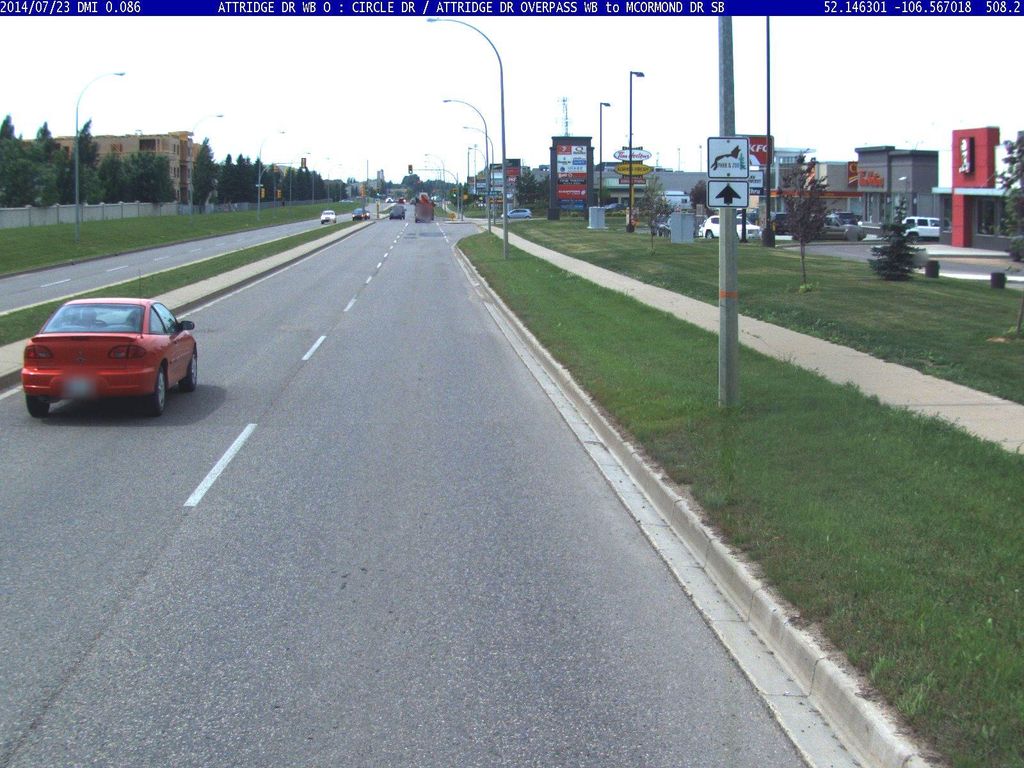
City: saskatoon